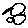
Label: bird